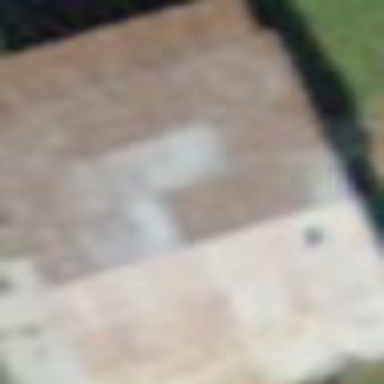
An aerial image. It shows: Barn.